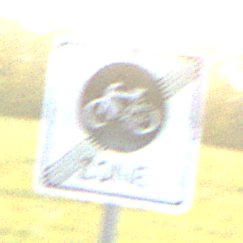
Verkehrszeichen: EndeFahrradzone
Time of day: SunriseSunset
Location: Outdoor (Nature)
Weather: PartlyCloudy
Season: NotSpecified
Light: Natural